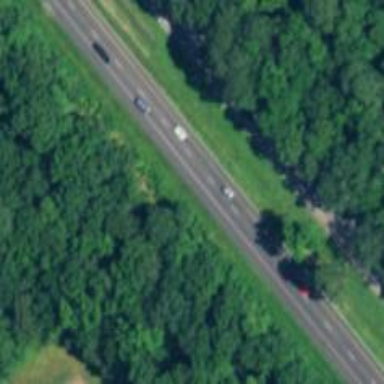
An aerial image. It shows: Asphalt trunk highway.